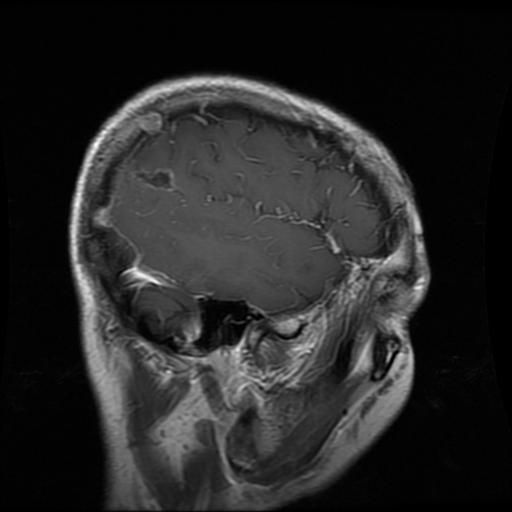
Label: glioma